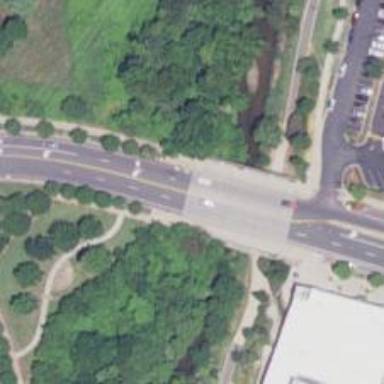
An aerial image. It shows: Secondary road with separate sidewalks.